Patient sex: M
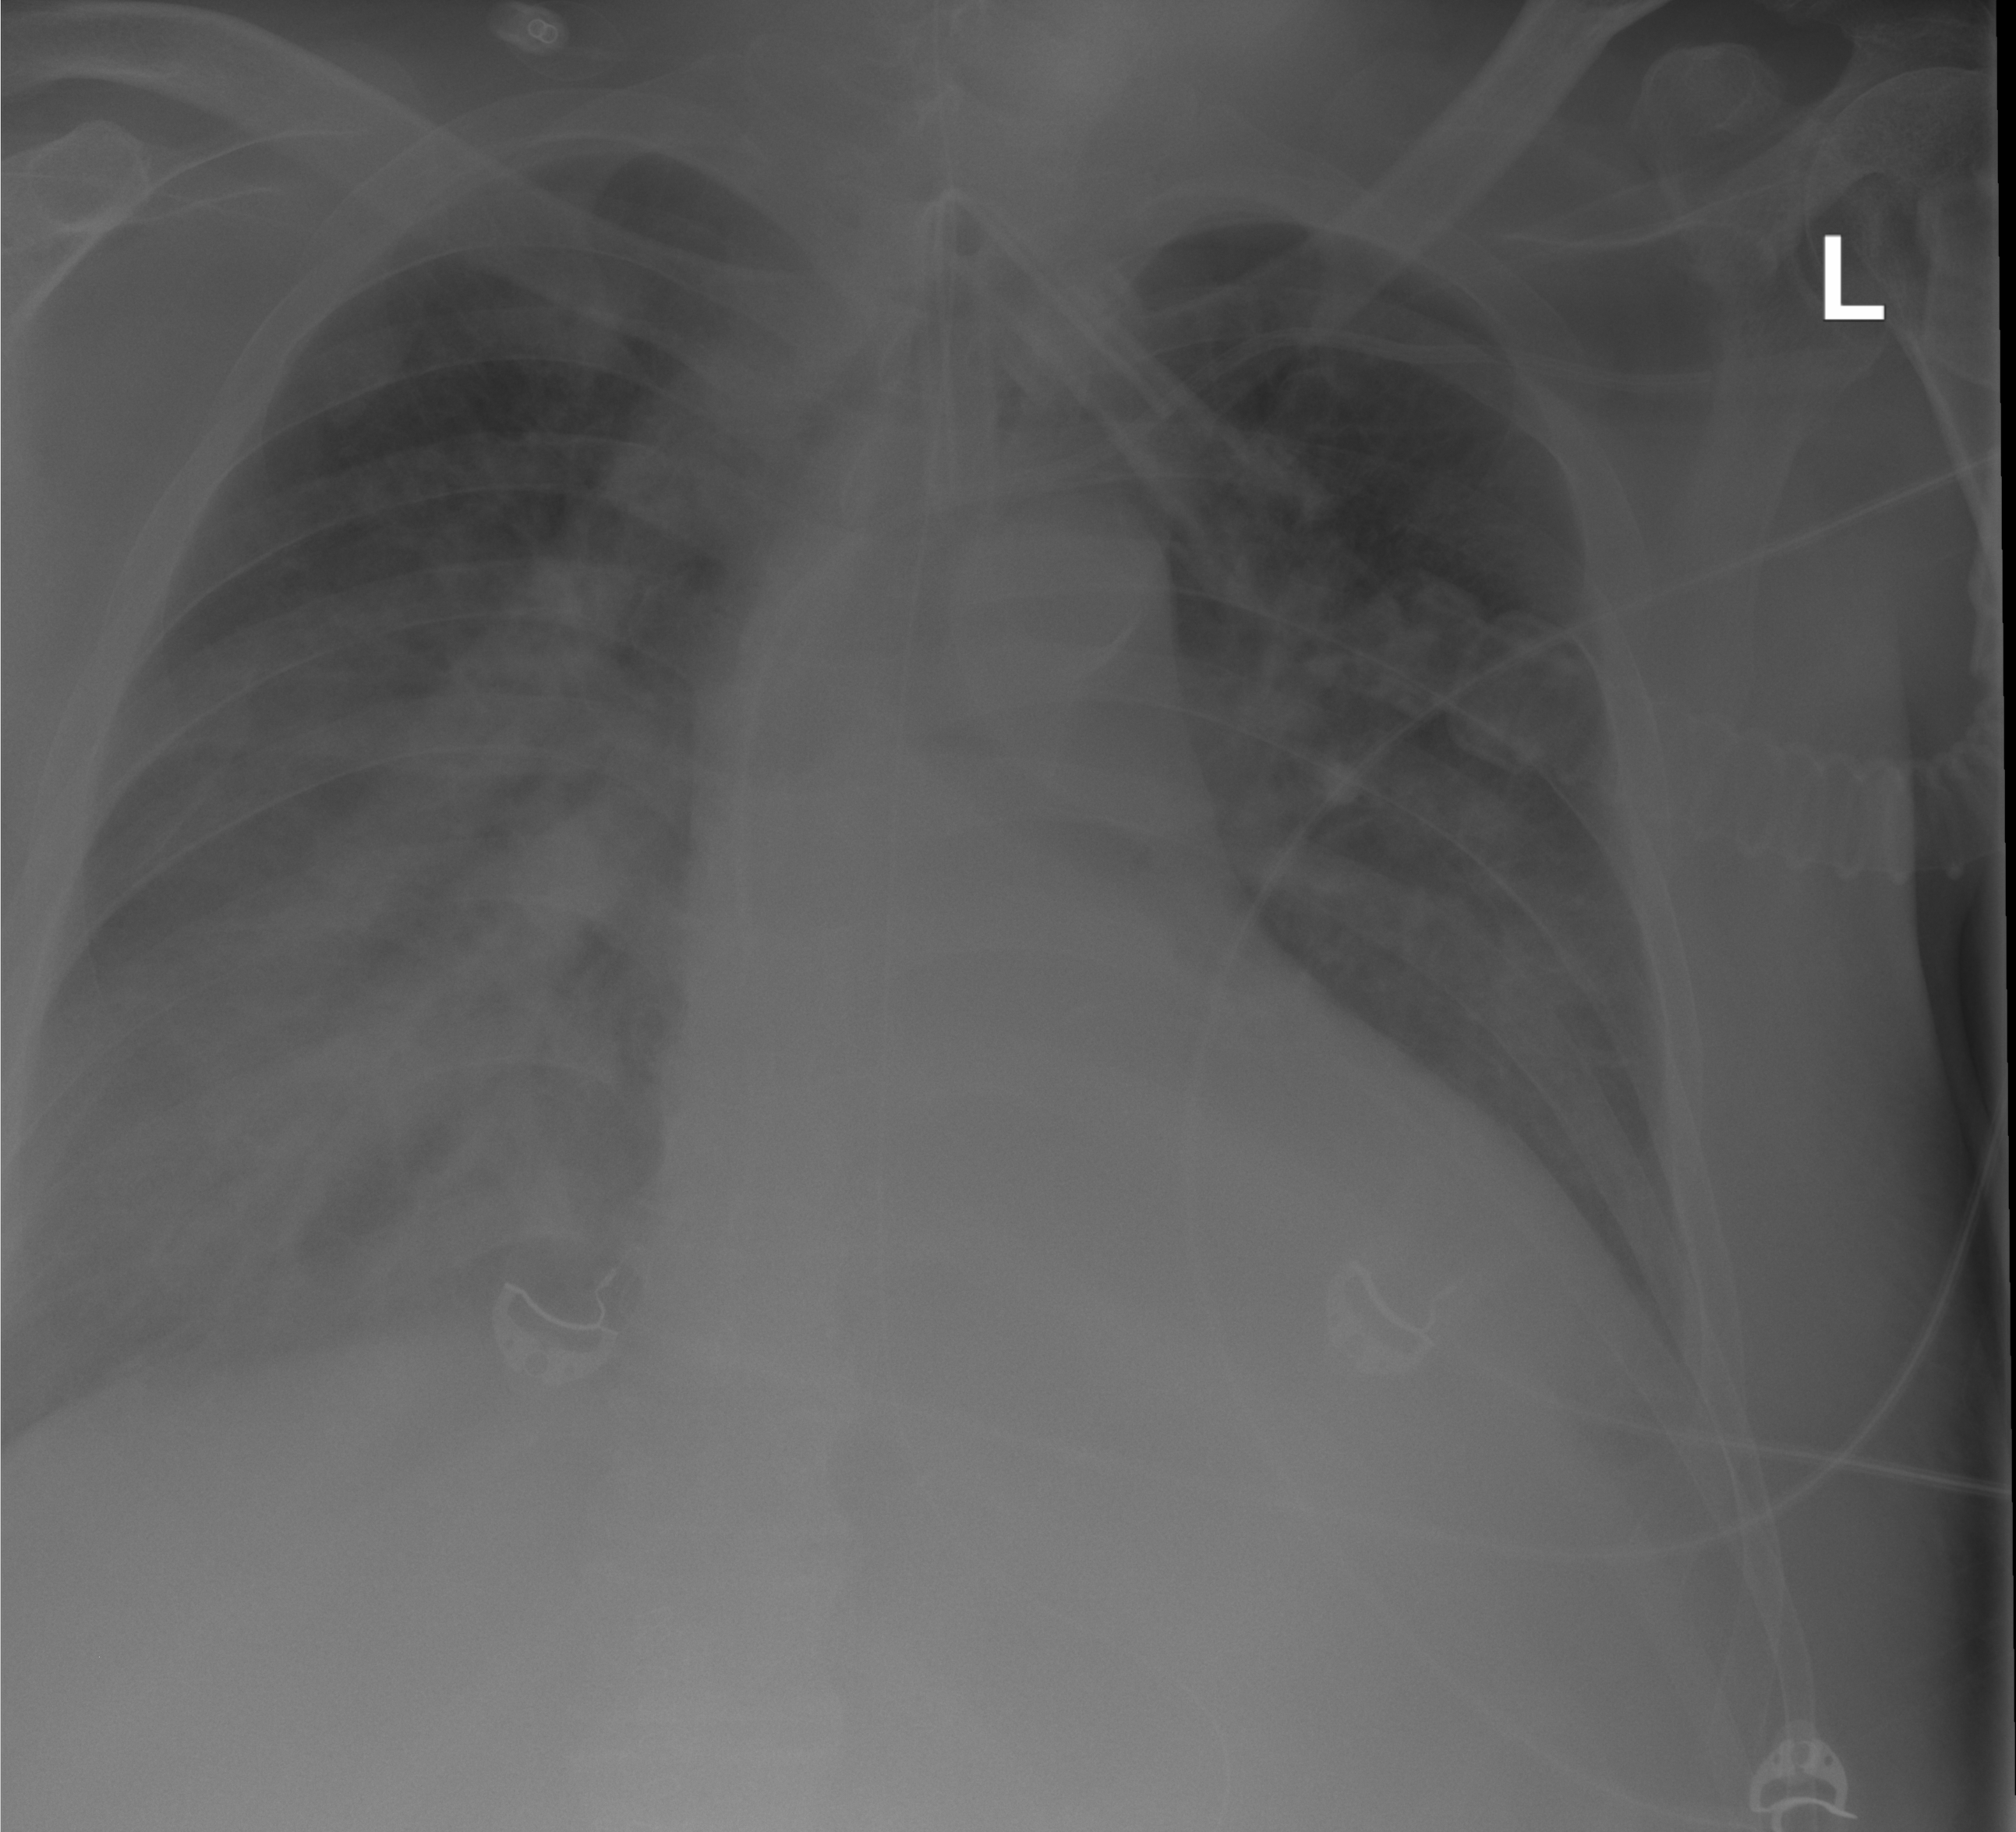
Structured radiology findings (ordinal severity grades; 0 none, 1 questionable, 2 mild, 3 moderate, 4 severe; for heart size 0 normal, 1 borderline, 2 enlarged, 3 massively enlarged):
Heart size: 2
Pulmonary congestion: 0
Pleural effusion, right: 2
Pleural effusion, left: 2
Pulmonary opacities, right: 3
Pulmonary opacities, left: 2
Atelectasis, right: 3
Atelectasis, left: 2